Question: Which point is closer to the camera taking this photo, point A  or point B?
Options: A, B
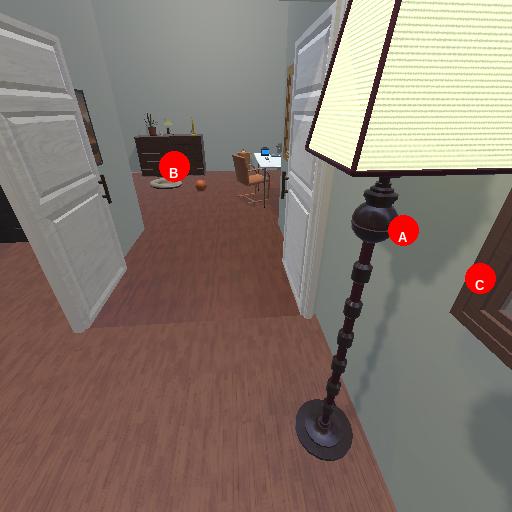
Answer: A